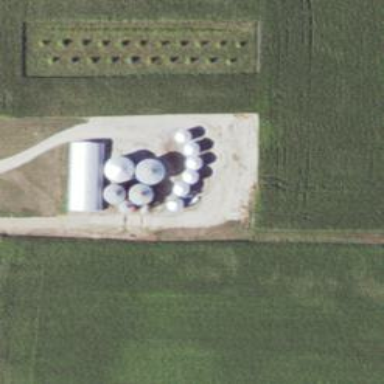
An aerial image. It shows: Silo.